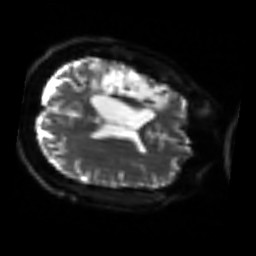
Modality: sbref
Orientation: axial
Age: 42
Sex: male
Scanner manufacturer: siemens
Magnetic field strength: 3 T
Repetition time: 3.2 s
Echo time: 0.081 s